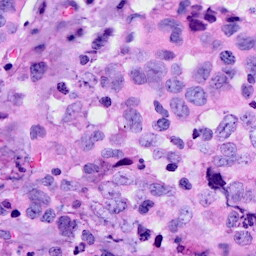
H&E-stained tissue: Breast